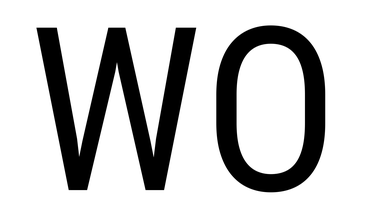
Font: Roboto_Condensed_Regular